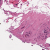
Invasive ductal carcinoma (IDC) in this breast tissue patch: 0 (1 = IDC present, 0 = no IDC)